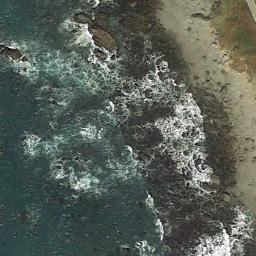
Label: beach